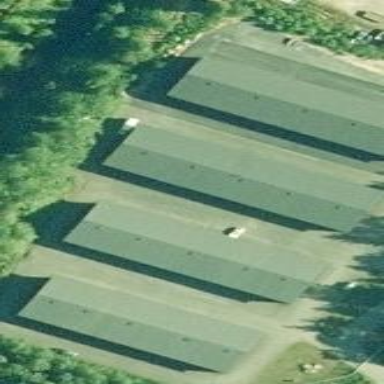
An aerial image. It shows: Warehouse building.